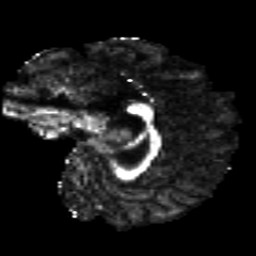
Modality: FA
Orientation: sagittal
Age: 26
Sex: male
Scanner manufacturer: siemens
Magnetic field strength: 3 T
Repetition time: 8.8 s
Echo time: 0.085 s